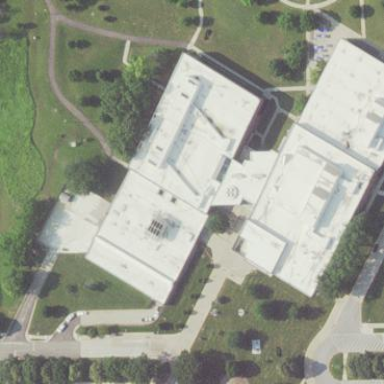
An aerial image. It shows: College building.